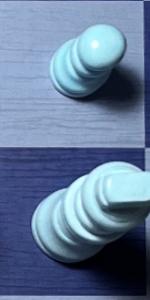
Label: King_White